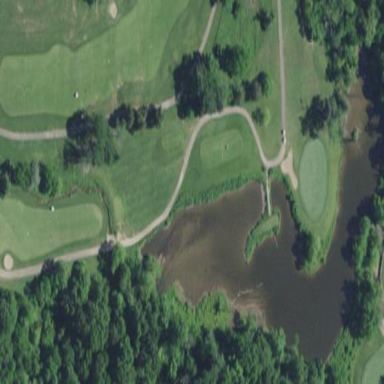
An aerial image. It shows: Water hazard on golf course. The hazard is natural water feature.